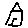
Label: house